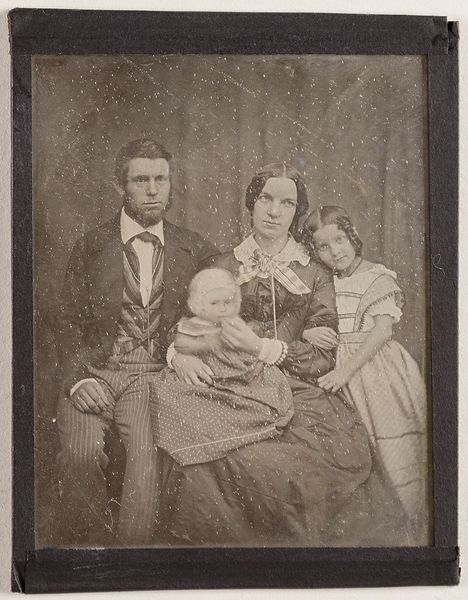
Titel: Die Familie Seibold
Standort: Hamburg
Institution: Museum für Kunst und Gewerbe Hamburg
Schlagwörter: mann, frau, gruppenportrait, figur, mutter, paar, tochter, vater, baby, geschwister, foto, fotografie, photographie, photo, ehe, lichtbild, daguerreotypie, bildwerke, angewandte und bildende kunst, hessische systematik, mädchen, säugling, porträtfotografie, porträtphotographie, gruppenporträt, verheiratetes paar, matrimonium, ehestand, familienporträt